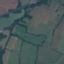
Land use / land cover class: Pasture